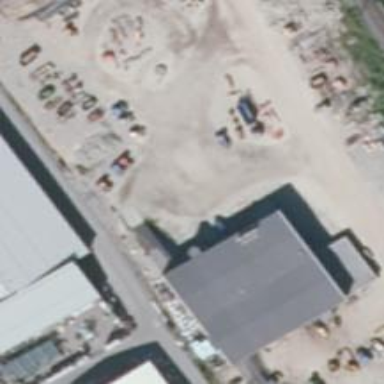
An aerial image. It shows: Industrial building.